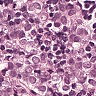
Metastatic tissue present: yes